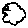
Label: cloud